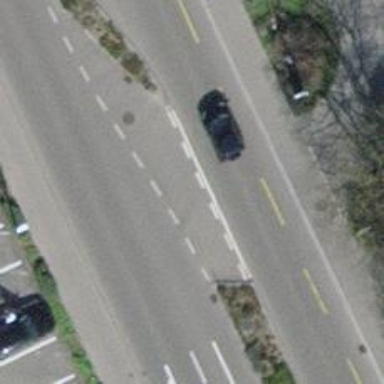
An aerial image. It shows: Primary road with asphalt surface.